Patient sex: M
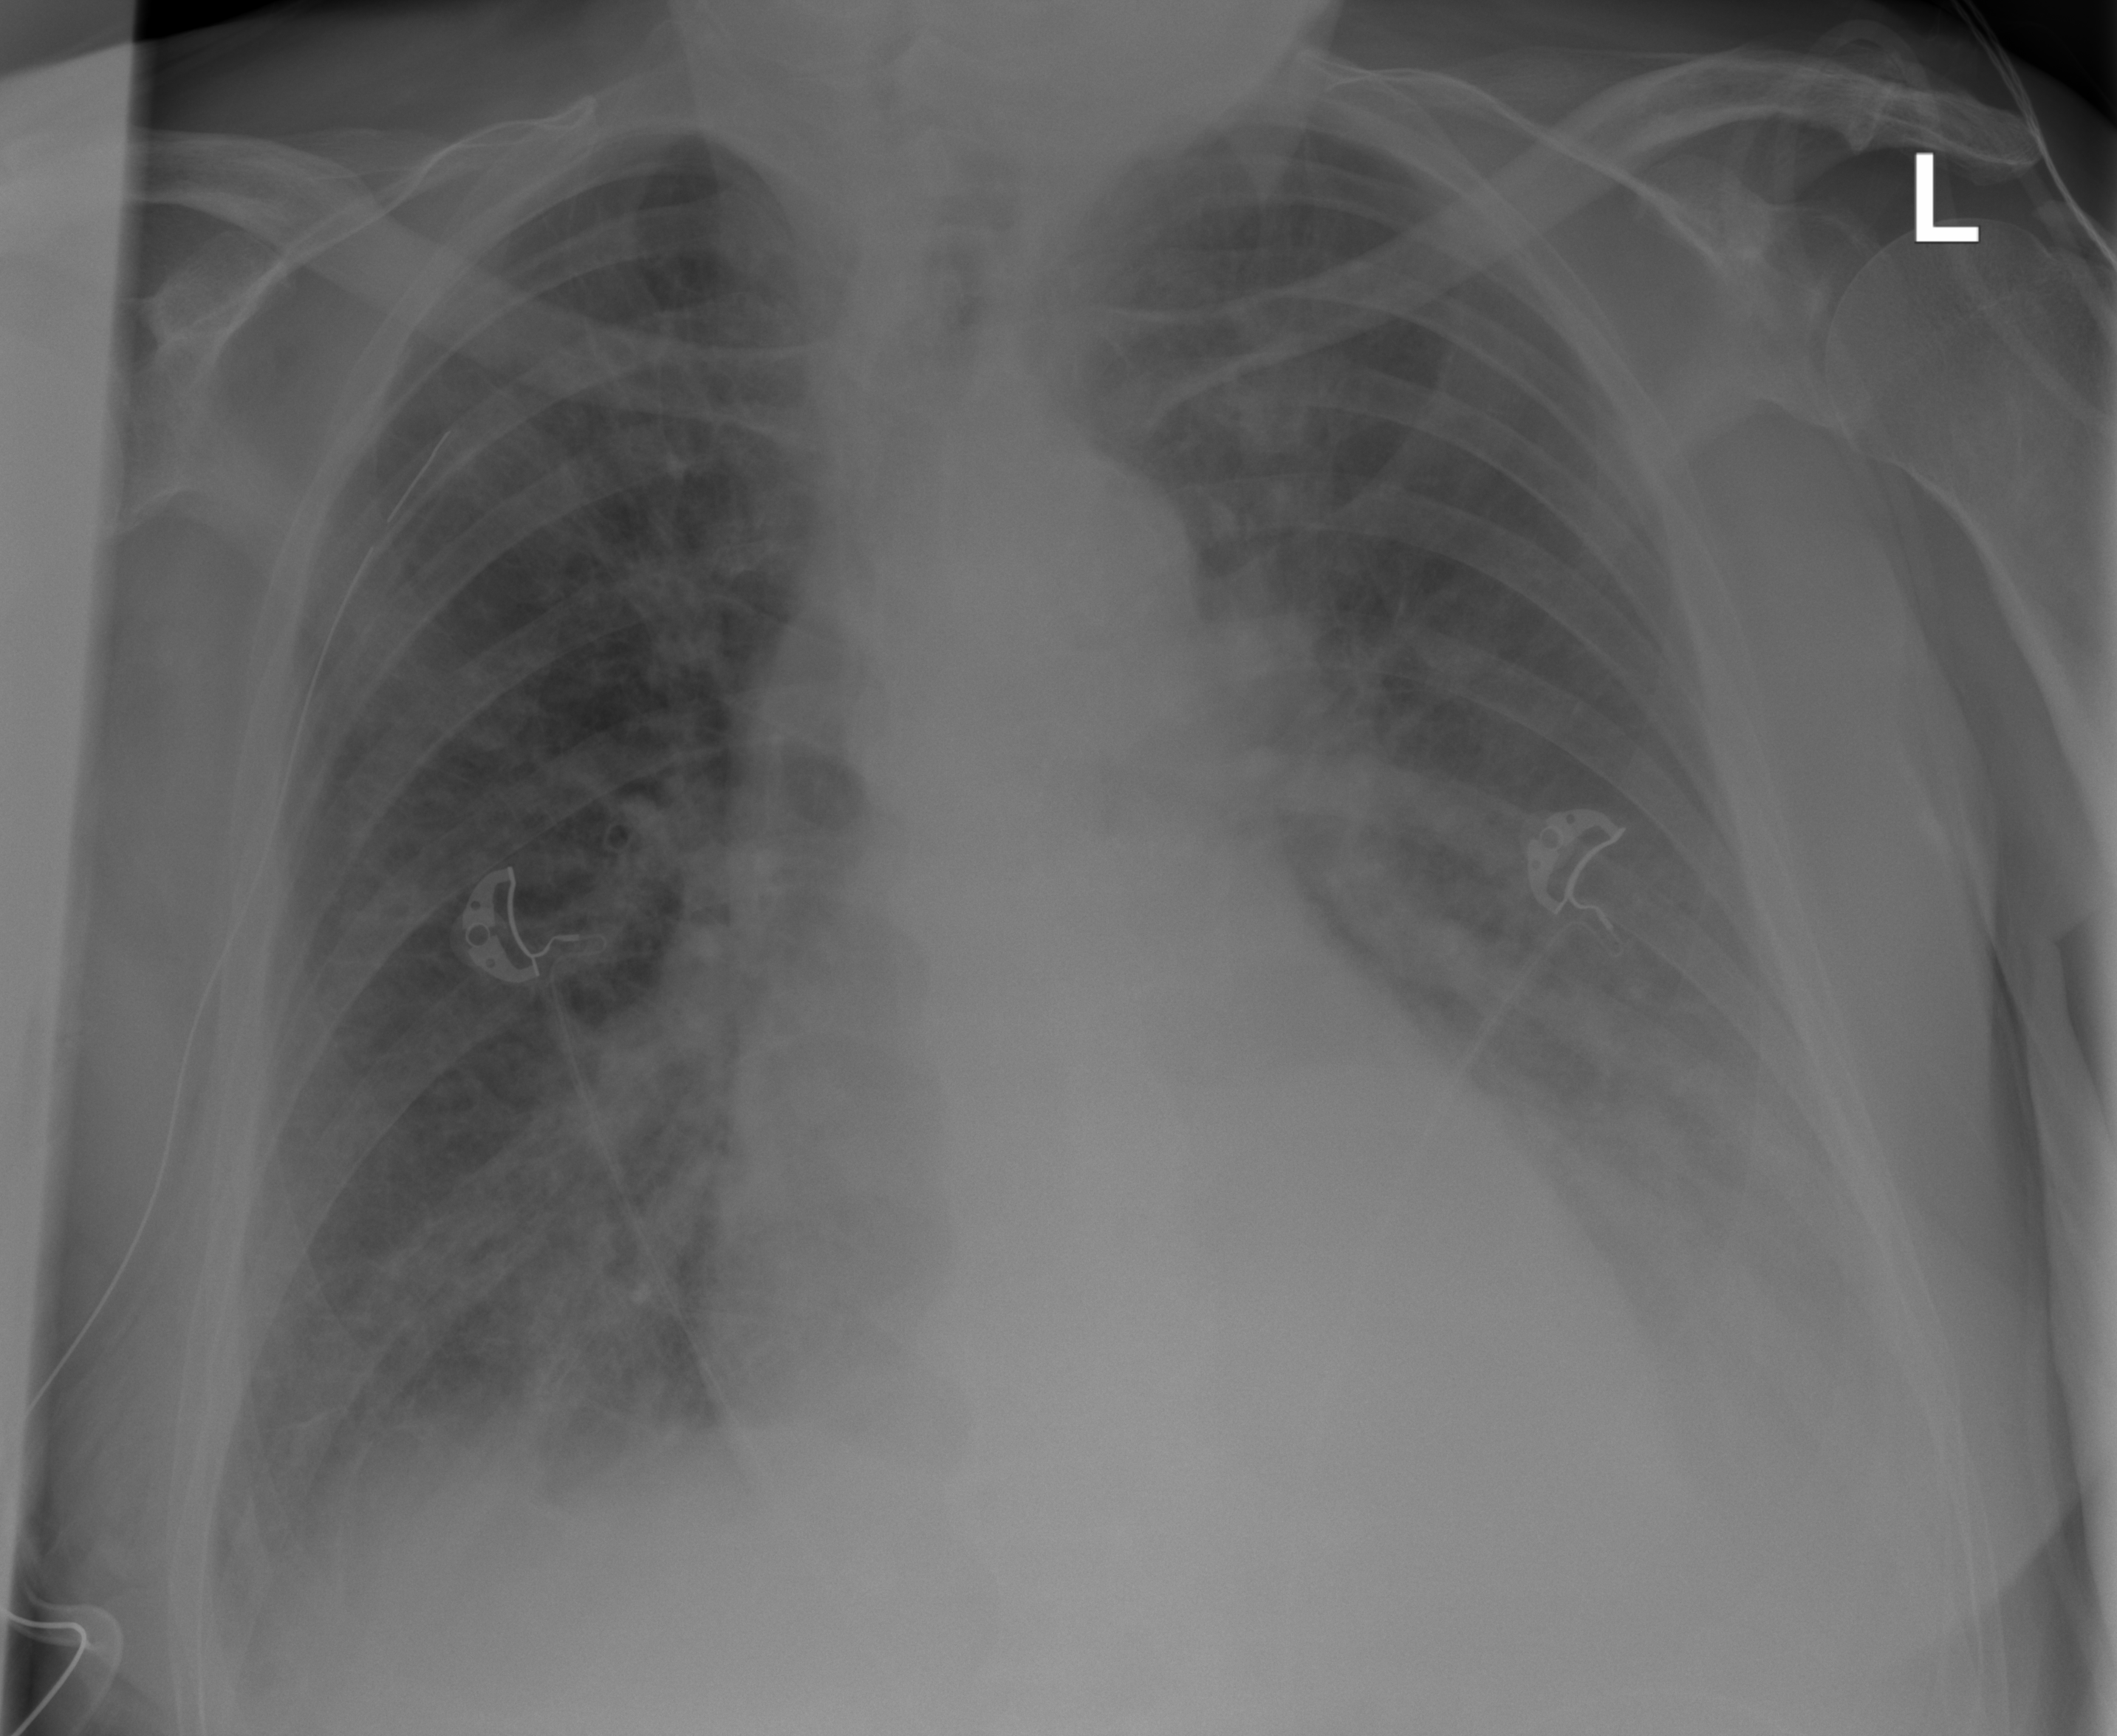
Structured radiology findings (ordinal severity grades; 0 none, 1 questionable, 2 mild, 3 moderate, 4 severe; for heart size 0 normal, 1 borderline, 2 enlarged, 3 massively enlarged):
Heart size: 1
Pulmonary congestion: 2
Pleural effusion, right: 1
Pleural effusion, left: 2
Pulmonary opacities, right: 0
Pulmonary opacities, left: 1
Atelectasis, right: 2
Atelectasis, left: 2